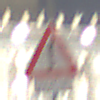
Verkehrszeichen: Gefahrenstelle
Zusatzzeichen unten: LaengeEinerStrecke6
Umgebung: Outdoor, Urban
Tageszeit: Night
Wetter: PartlyCloudy
Licht: Artificial
Jahreszeit: NotSpecified
Kontrast: HighContrast